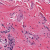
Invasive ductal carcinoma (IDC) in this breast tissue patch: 0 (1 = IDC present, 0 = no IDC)